Question: How do I remove the scrollbars but allow scrolling in internet explorer? It looks fine in FireFox/Chrome/Safari but it looks absolutely terrible in IE and is basically un-useable.
Here is my CSS:
'''
<style type="text/css">
table
{
display:inline-block;
overflow:auto;
white-space: nowrap;
}
th, td
{
display:inline-block;
height:100px;
width:100px;
overflow:hidden;
white-space: pre-wrap;
}
th {
text-align: left;
}
td {
vertical-align: top;
padding-top:0px;
}
</style>
'''
And here's a screenshot of my table in IE9-11 (they all look the same):

It's so hideous...
Here is a fiddle with the code <URL>
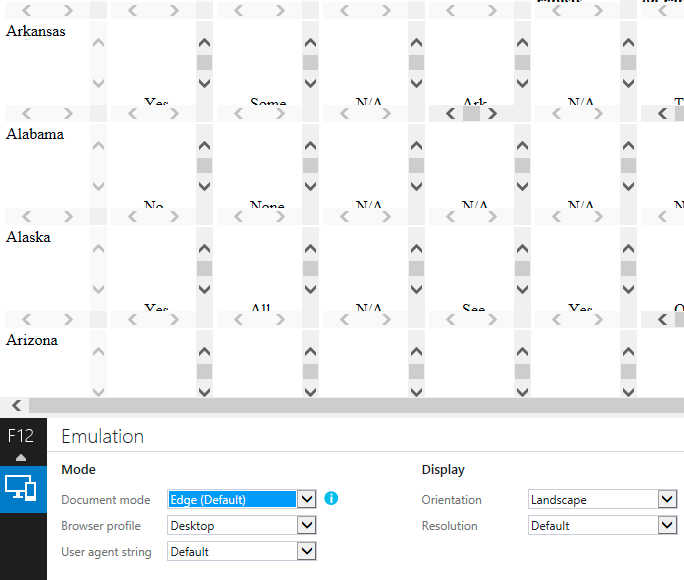
Answer: Find the version of IE that it works in, and use this.
'''
<!--[if IE]>
<meta http-equiv="X-UA-Compatible" content="IE=//put version here">
<![endif]-->
'''